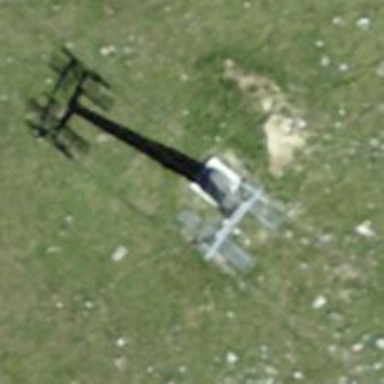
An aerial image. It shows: Pylon used for aerialway.